Field crop: maize
Growth stage: 2
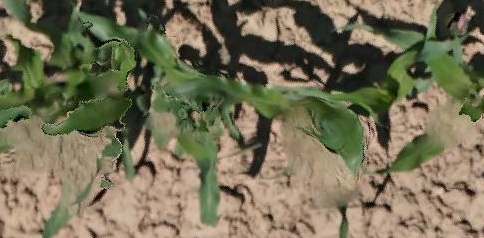
Species: maize